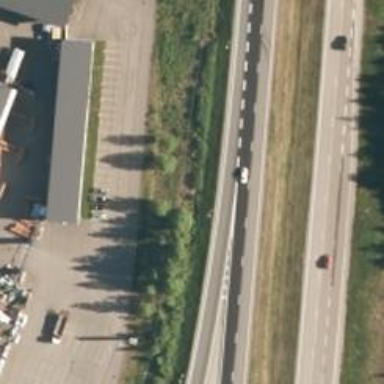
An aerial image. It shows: Asphalt motorway.